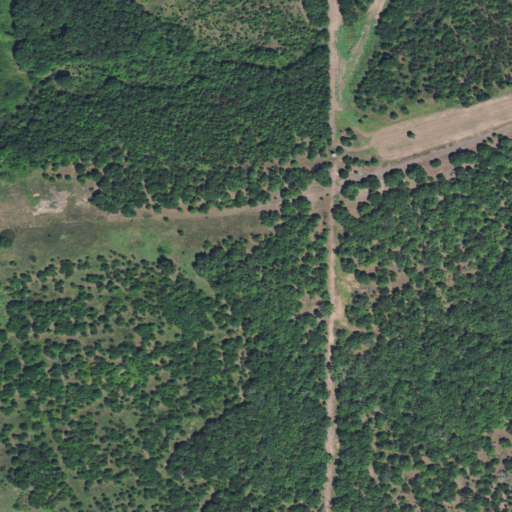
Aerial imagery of ridge(s) in Oklahoma named Hickorynut Ridge containing pasture and deciduous forest